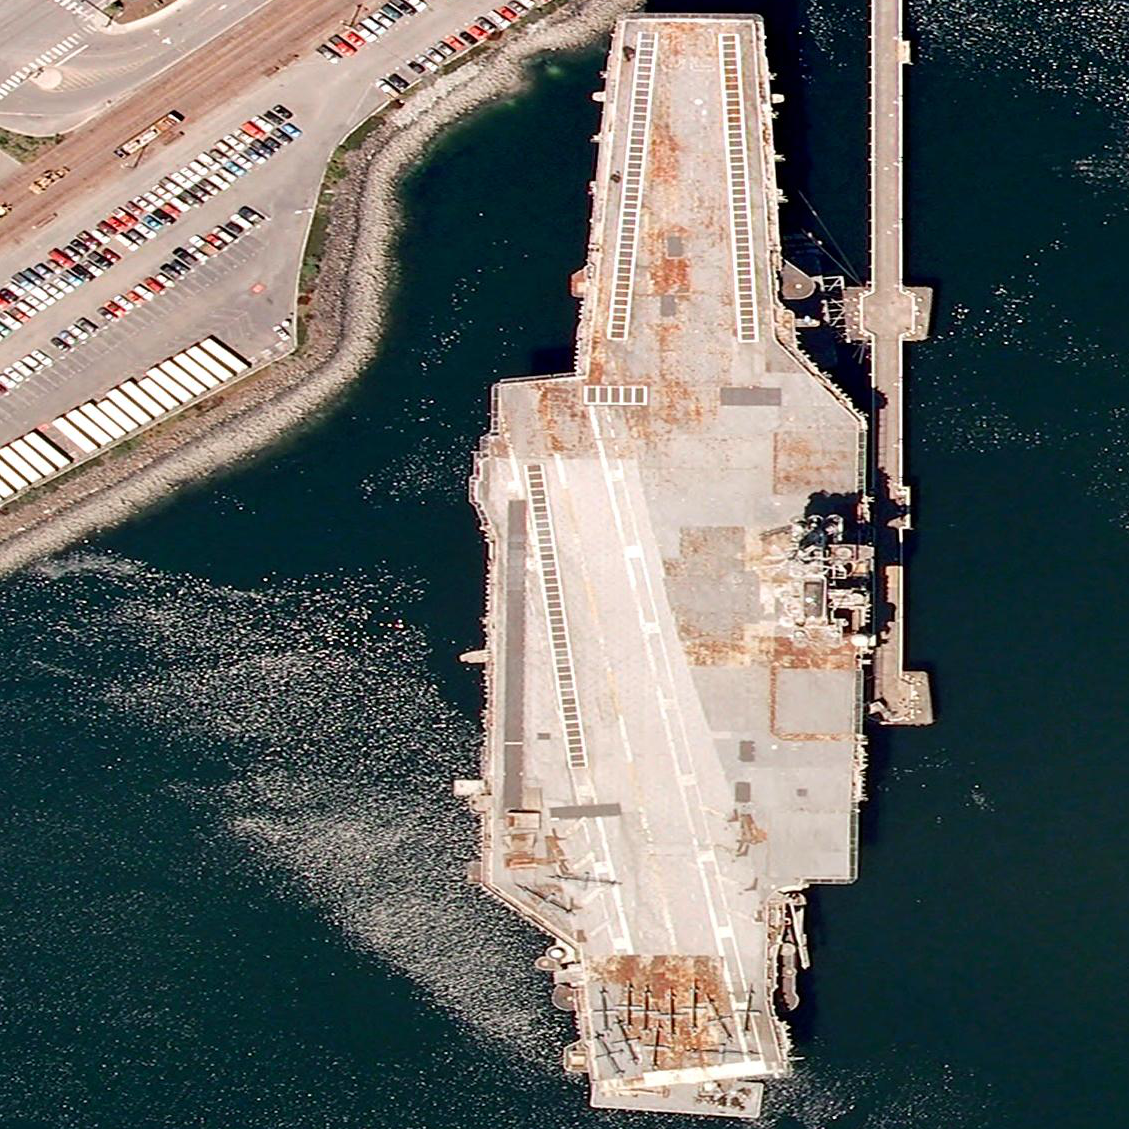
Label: aircraft_carrier